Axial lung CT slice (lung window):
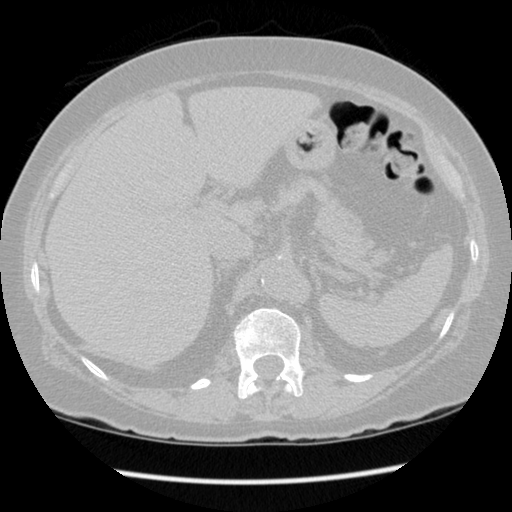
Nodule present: no